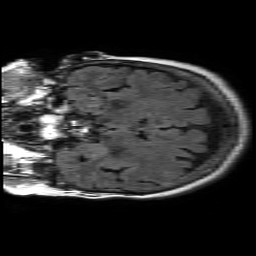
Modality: FLAIR
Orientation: coronal
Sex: female
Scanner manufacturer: philips
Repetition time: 11 s
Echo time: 0.125 s